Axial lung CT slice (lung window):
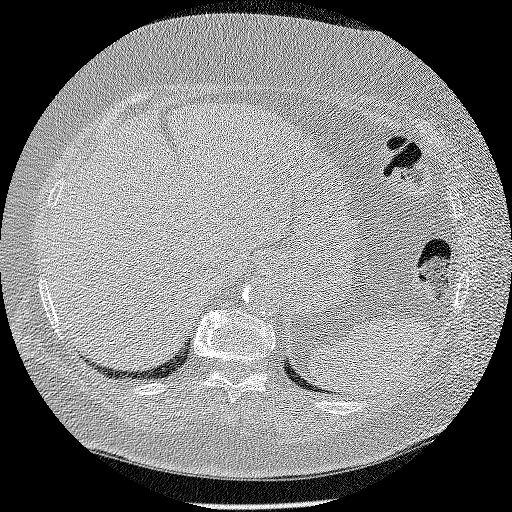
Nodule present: no